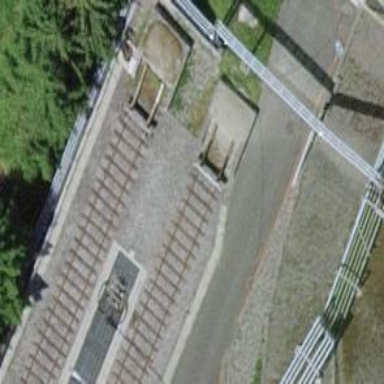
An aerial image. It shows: Railway buffer stop.